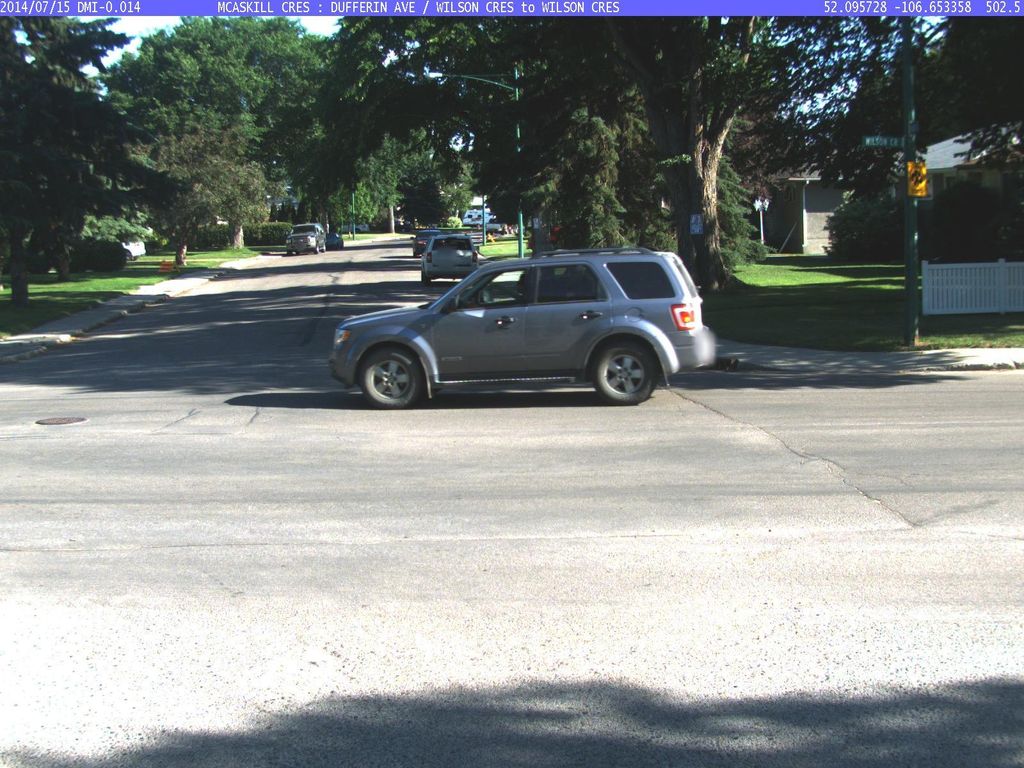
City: saskatoon